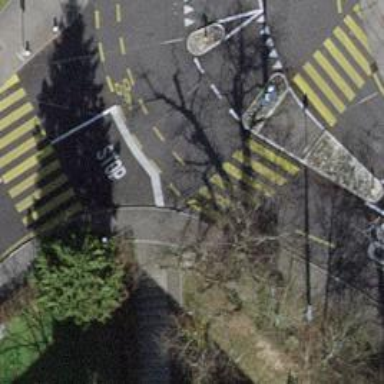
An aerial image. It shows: Marked crossing with zebra stripes on the road.